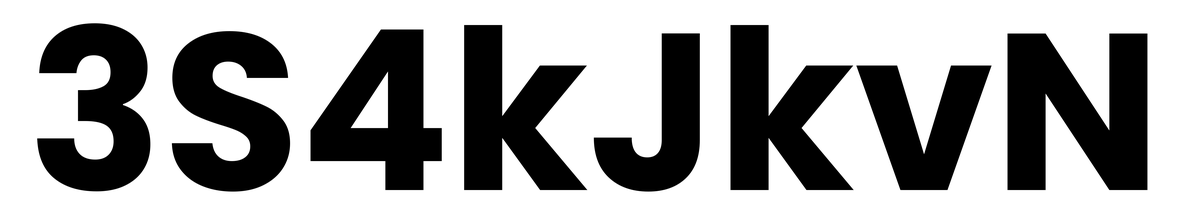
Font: Poppins-Bold